Current action and preconditions to check: trajectory_clear

Your task: For each precondition in the list above, predict whether it will hold at this action.

Consider the current scene as observed from the mobile robot's camera, and analyze the predicted future states of all dynamic agents (e.g., people, animals, vehicles, or any moving entities) within the NEXT SECOND.

IMPORTANT: Only answer "very likely" if you are absolutely certain—based on strong, clear evidence—that a dynamic agent will violate the precondition in the predicted future state. Do NOT answer "very likely" for unlikely, ambiguous, or low-probability risks.

Ask yourself for each precondition: Is there a high probability, with clear and convincing evidence, that the predicted future states of any dynamic agent will interfere with the predicted future state of the currently executing action within the NEXT SECOND, causing that precondition to fail?

Assess the risk level based on these predictions. Use "likely" or "very likely" if motions create a clear risk of interference.

Use "neutral" or "improbable" if agents are nearby but their predicted paths are clearly diverging or non-conflicting.

Failure Risk Categories: "very improbable", "improbable", "neutral", "likely", "very likely"

Answer Format: Output ONLY the probability_of_failure value from these categories: "very improbable", "improbable", "neutral", "likely", "very likely"

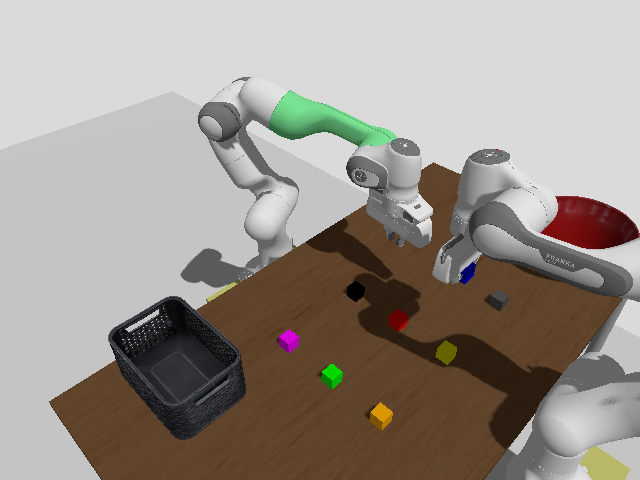

Answer: improbable